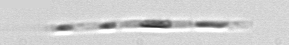
Label: Leptocylindrus